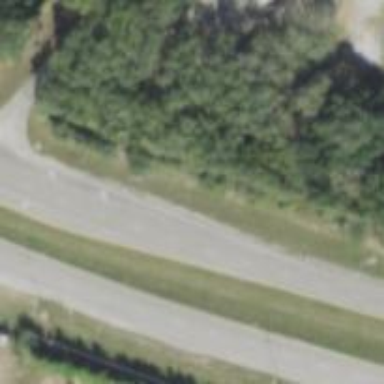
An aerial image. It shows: Asphalt road classified as trunk highway.